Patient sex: M
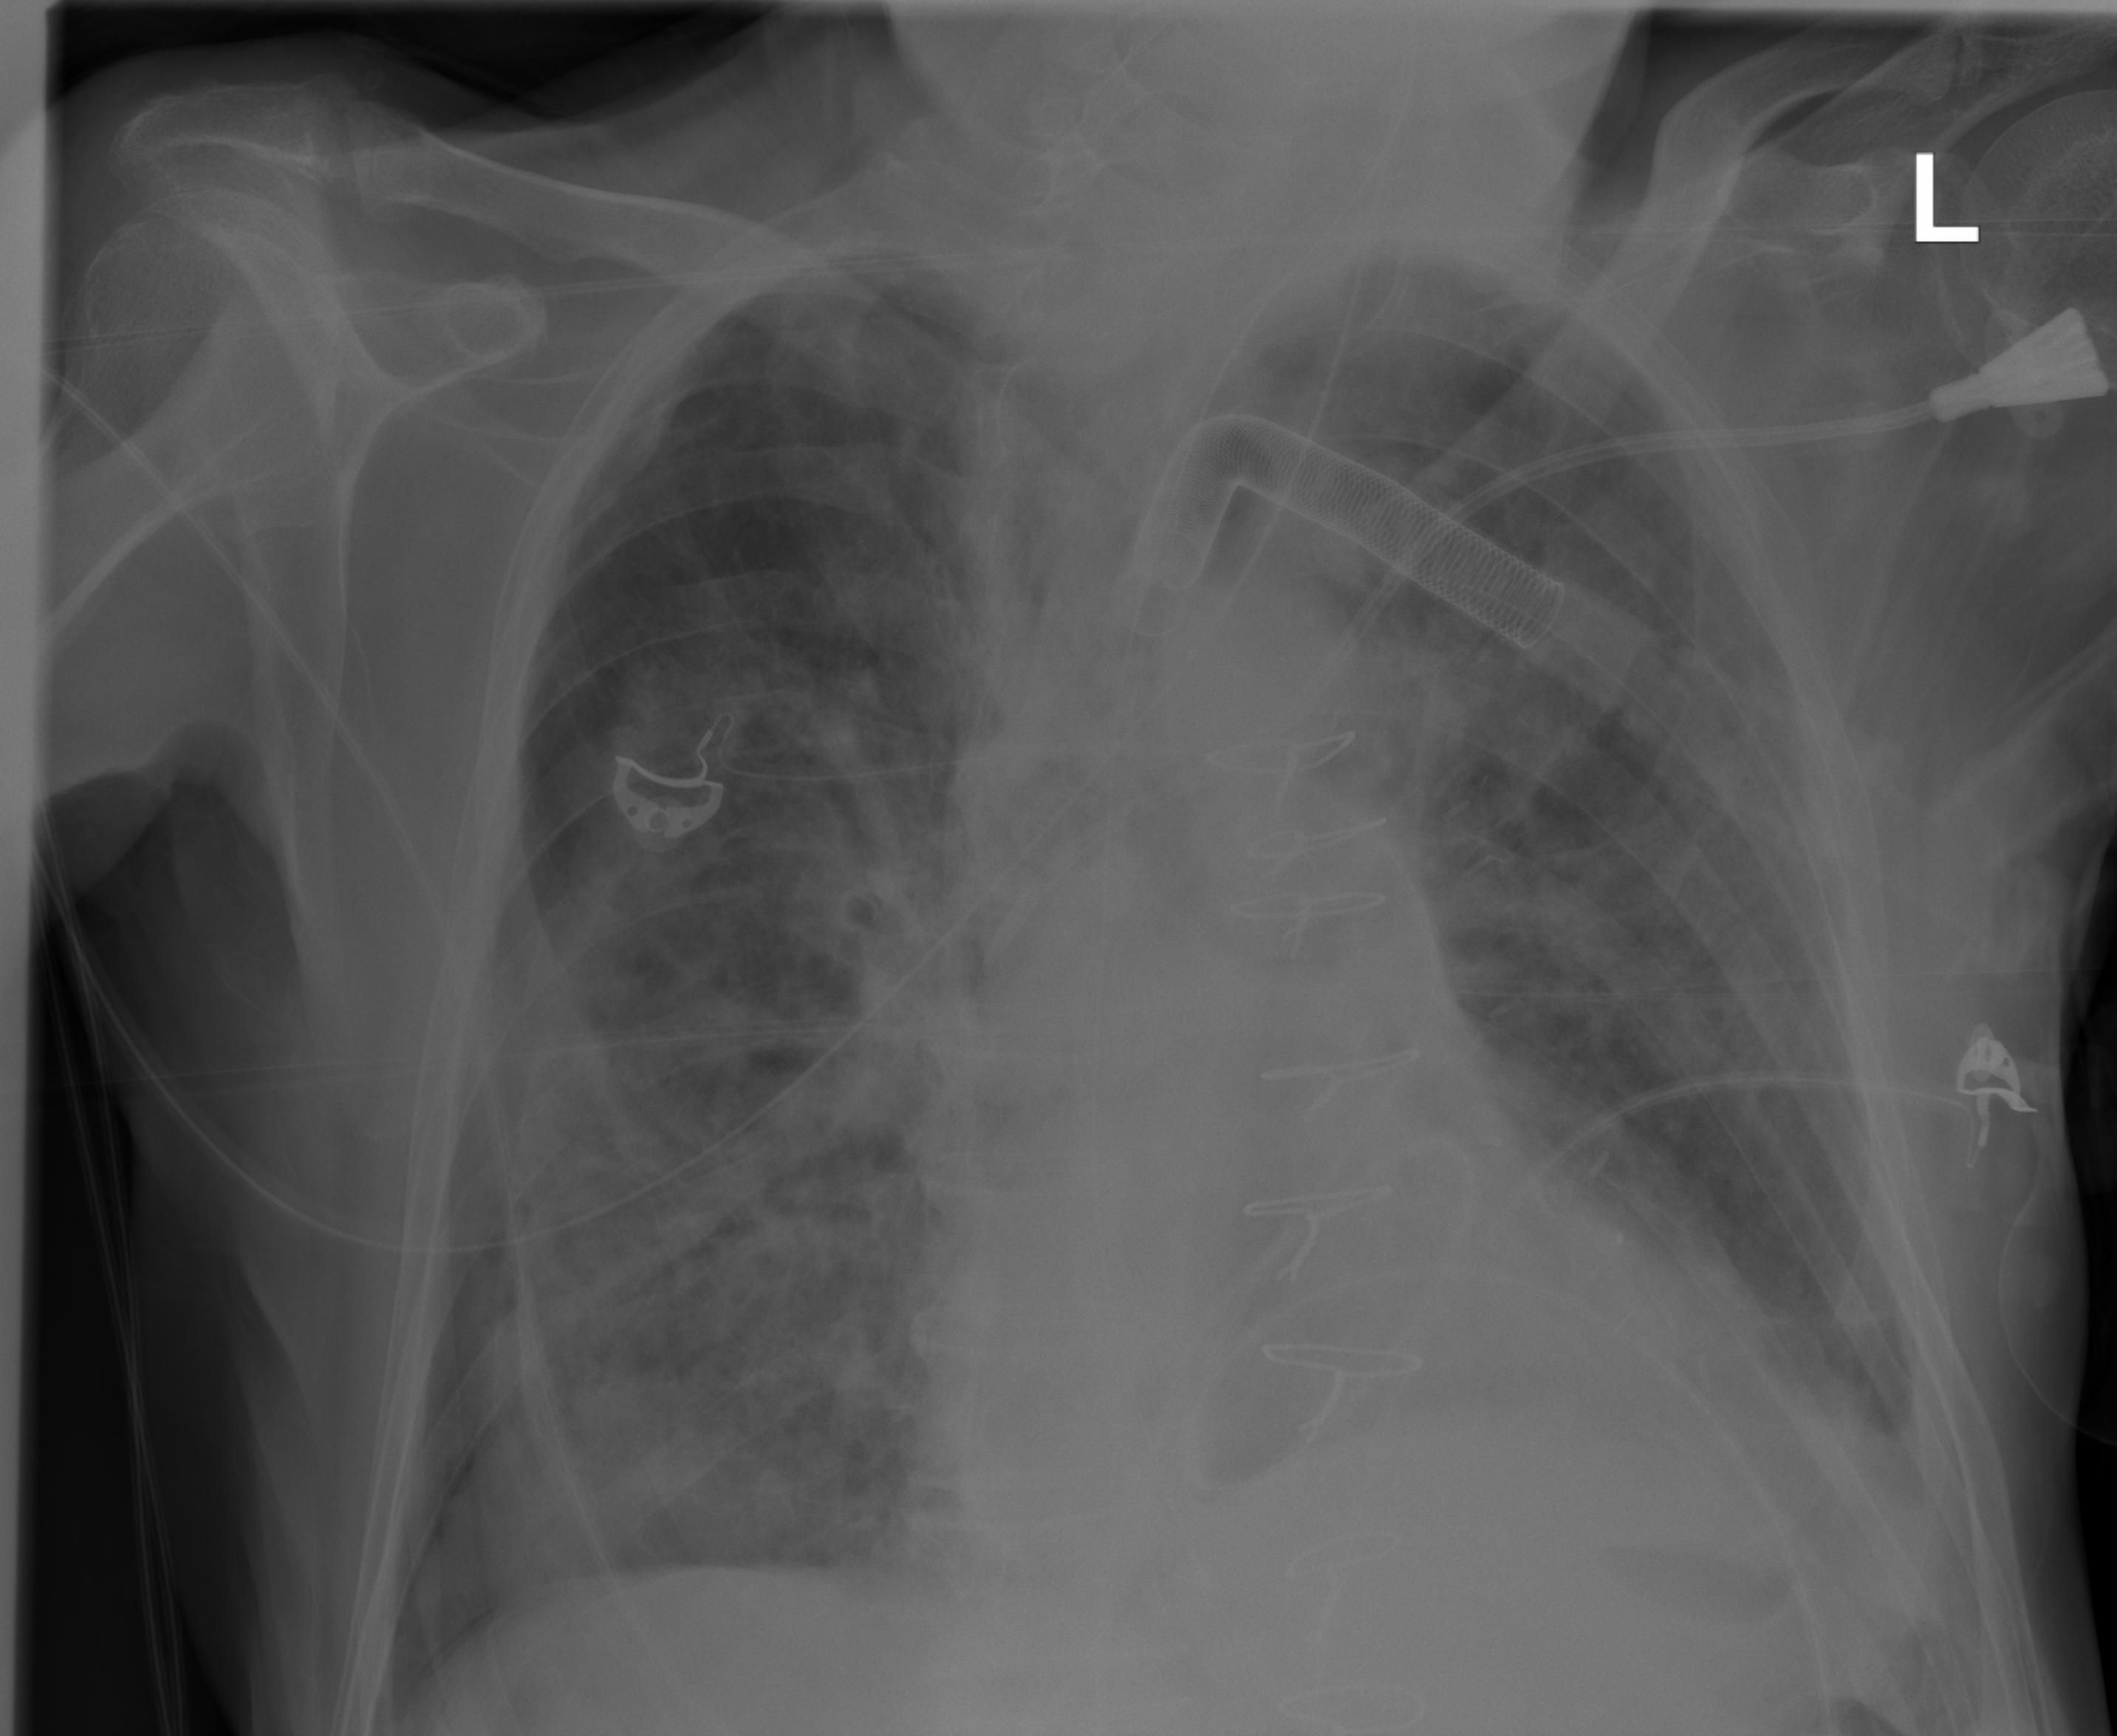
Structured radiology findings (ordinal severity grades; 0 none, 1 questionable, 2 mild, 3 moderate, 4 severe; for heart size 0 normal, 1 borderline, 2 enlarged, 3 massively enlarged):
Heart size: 0
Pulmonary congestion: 2
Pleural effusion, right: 2
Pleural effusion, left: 2
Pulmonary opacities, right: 3
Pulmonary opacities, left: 2
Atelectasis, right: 3
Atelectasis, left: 2